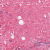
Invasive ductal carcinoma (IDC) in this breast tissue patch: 0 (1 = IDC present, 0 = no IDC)